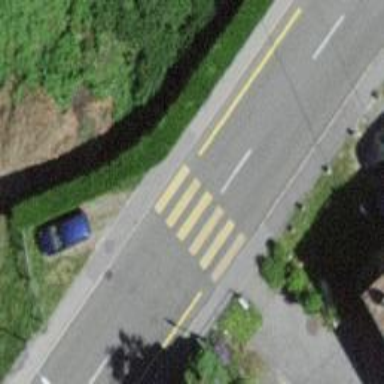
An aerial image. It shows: Zebra crossing on the road.